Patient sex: M
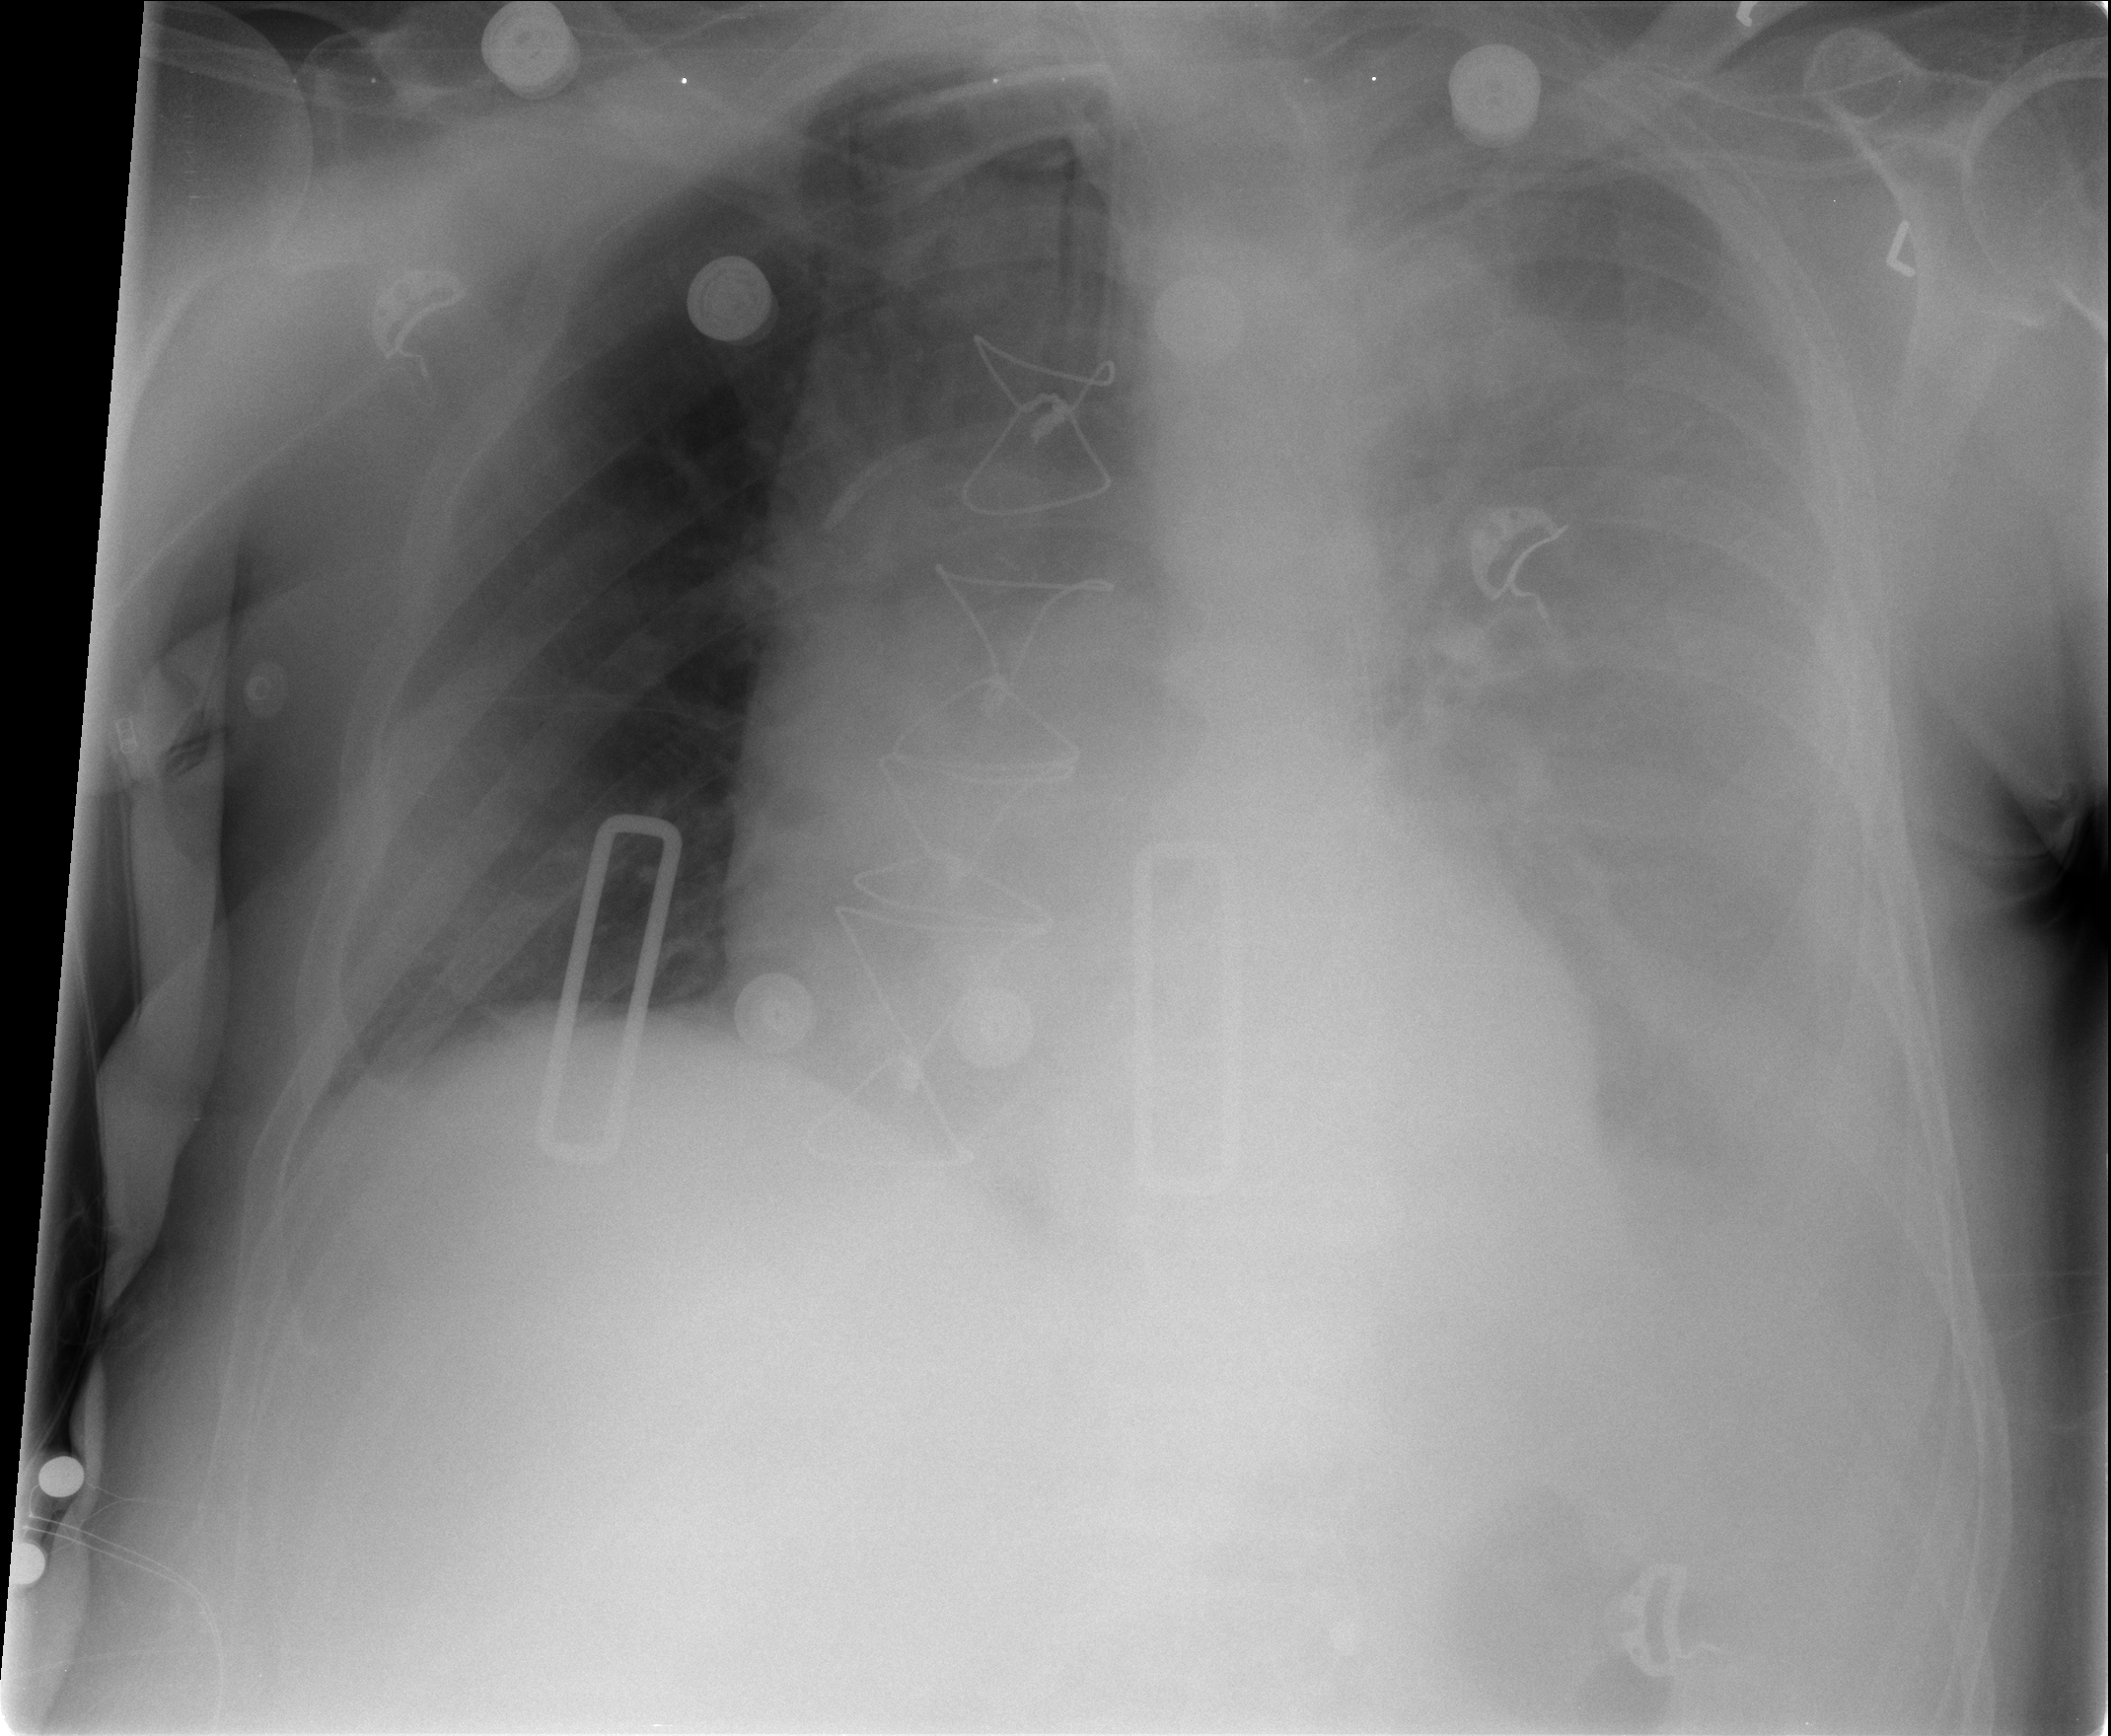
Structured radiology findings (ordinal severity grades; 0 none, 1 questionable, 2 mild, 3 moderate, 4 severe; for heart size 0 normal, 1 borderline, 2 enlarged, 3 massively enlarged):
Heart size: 2
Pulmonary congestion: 0
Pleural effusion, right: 0
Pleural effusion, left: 3
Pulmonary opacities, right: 0
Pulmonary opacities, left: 0
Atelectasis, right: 0
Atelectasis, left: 3